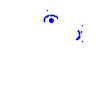
Particle: pion